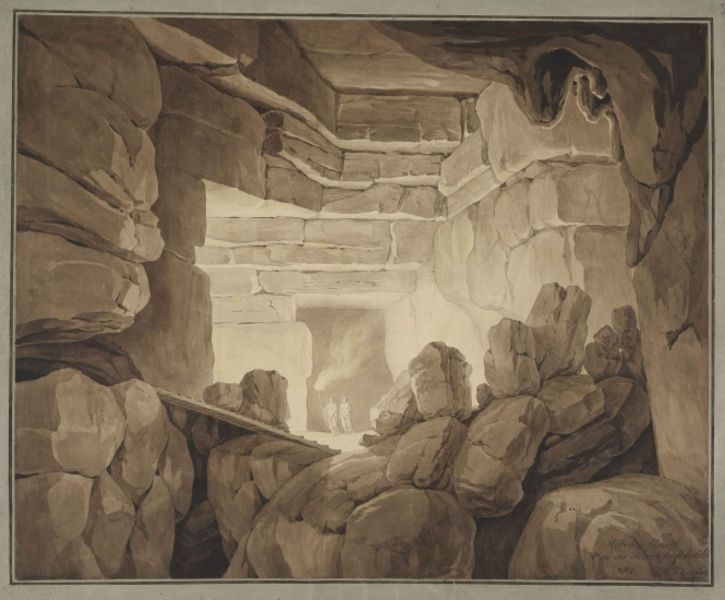
Titel: Die Stalaktitenhöhle bei Hasel in Südbaden I
Künstler: Friedrich Wilhelm Gmelin
Standort: Karlsruhe
Institution: Staatliche Kunsthalle Karlsruhe
Schlagwörter: dunkel, felsen, feuer, gemälde, gestein, schatten, aquarell, gelb, grob, menschen, ocker, sand, braun, fenster, grau, hell, hintergrund, holz, licht, männer, raum, schwarz, skizze, tür, weiss, zeichnung, gebäude, weg, beige, leute, malerei, mensch, rahmen, stein, steine, bild, rauch, sonne, decke, gewänder, innen, paar, personen, person, höhle, kontrast, engel, deutschland, man, zwei, steinig, fels, leer, mauer, grafik, graphik, wasserfarbe, geröll, weis, besucher, sepia, figuren, schutt, romantik, holzsteg, leiter, steg, treppe, spitz, zwei männer, inschrift, kerze, balken, durchgang, kammer, tor, oben, unten, hell dunkel, eingang, fugen, gang, keller, ruine, gewölbe, antike, flamme, burg, durchblick, eckig, mauerwerk, brett, schwarz weiss, stich, lithografie, fussweg, gestalten, sandfarben, gemäuer, schein, öffnung, erleuchtet, dunke, quader, grab, mauern, griechen, echo, priester, grotte, wächter, felsbrocken, tempel, brocken, räuber, gegenlicht, pyramide, fackel, lichtschein, auferstehung, handschrift, grabmal, ägypten, bauwerk, ritzen, archäologie, grabmahl, unterirdisch, coloriert, katakombe, fackeln, versperrt, schacht, planke, stollen, einsturz, bergbau, steinmauern, zwei figuren, untertage, steinbrocken, erkunden, fakel, urmenschen, felsquader, c, kaverne, jöhle, iben, fackle, altertun, eingestürtztes haus, lcih, bratt, stalitit, stlaktit, stalaktit, felsenkammer, felskammer, lithografoe